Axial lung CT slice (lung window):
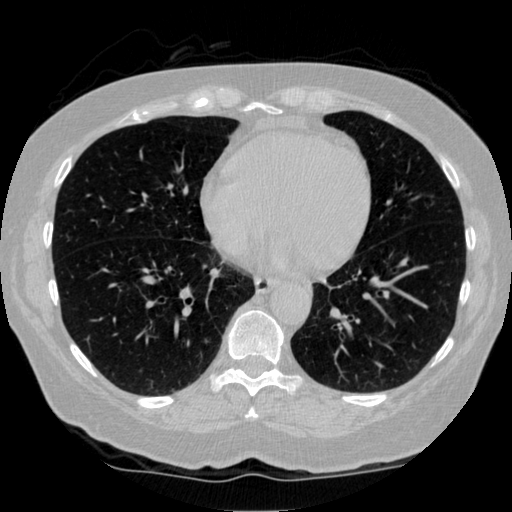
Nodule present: no